Aerial crown-view tile of a tropical tree (Barro Colorado Island, Panama), acquired 20250124:
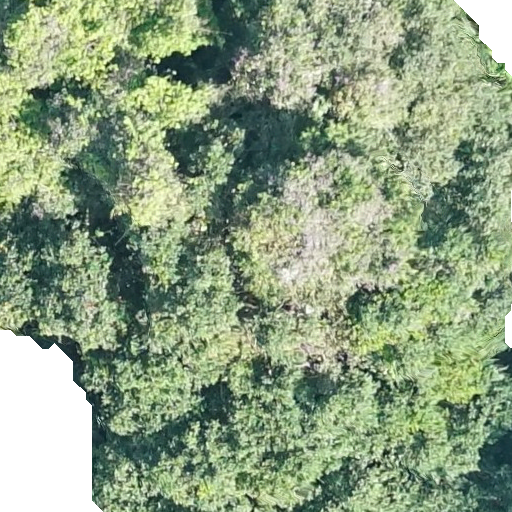
Species: Hieronyma alchorneoides
GBIF accepted scientific name: Hieronyma alchorneoides
Crown area: 488.898 m²